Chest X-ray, PA view. Patient: 59 years old, sex M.
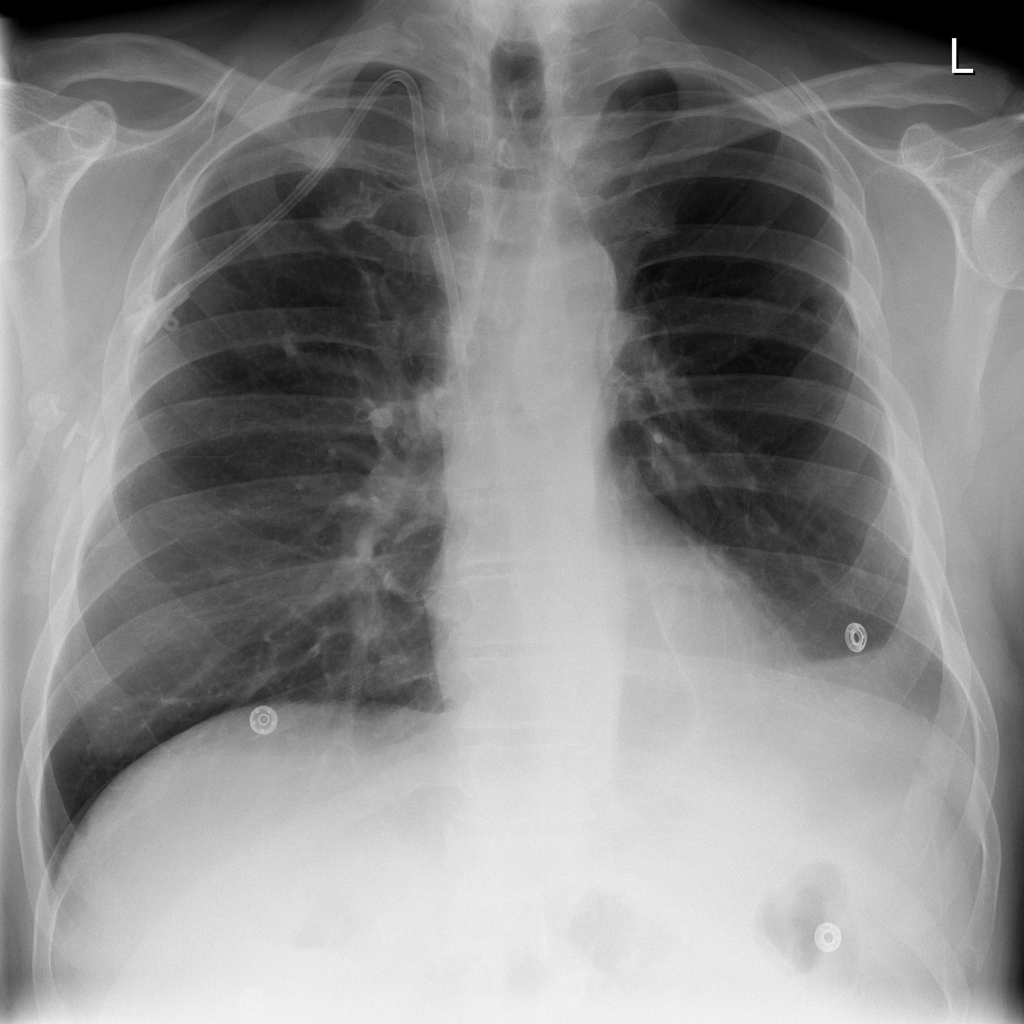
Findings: Pleural_Thickening